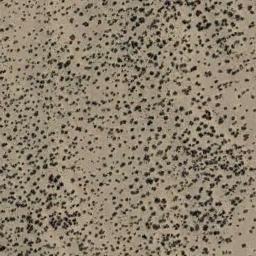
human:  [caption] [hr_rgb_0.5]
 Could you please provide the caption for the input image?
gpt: The chaparral is consist of many bushes on the desert .

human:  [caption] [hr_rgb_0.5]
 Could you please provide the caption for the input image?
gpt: There are dozens of trees in this desert .

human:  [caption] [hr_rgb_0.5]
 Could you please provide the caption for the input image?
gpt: Chaparral is evenly and densely distributed on the sand .

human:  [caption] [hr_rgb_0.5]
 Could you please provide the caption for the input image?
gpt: A lot of dense chaparrals grow in the desert .

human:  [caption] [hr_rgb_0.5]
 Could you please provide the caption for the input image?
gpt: The chaparral is not evenly distributed .